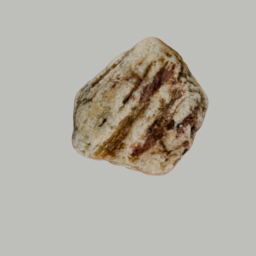
Label: nature